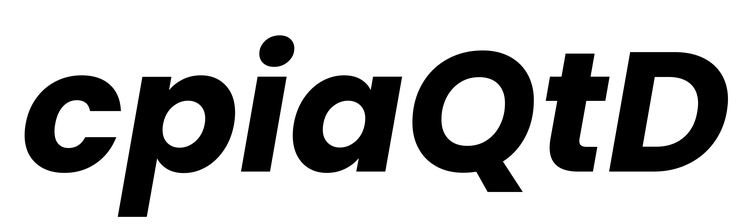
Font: Poppins-BoldItalic